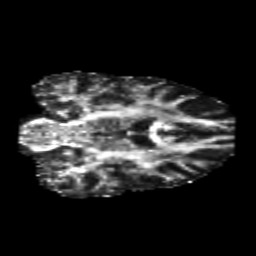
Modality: FA
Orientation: coronal
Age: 35
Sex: male
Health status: healthy
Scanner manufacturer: siemens
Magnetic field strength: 3 T
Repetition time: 10.8 s
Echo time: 0.082 s